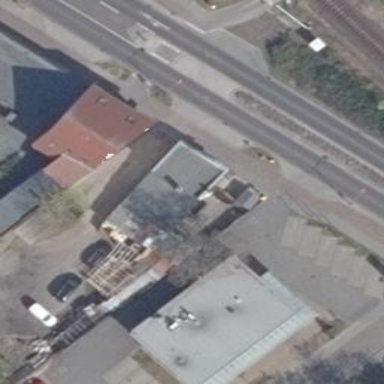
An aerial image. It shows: Flat-roofed restaurant with black rooftop. This restaurant is classified as retail building.